Question: I am using Kendo UI for File Upload. I want to then get the correct properties from the DOM tree.
On my cshtml I have:
'''
<input name="target" id="target" type="file" />
'''
I then want to get the value of each file - so I am doing the following in my js:
'''
$('input[name="target"]').each(function () {
console.log($('input[name="target"]'));
// get the value of each file - do something with value if set - not if blank
});
'''
In the console I am seeing the below - two inputs one with a #target and one without - not sure why:

If I expand the 0: input element I get the following so in this case the input value has a value:
> value: "C:
akepath\MyDoc.txt"
Expanding the 1: input#target and scrolling down to the value it is blank as "".
In my .each(function how can I extract the value of each of these inputs so in pesudo code I want to do something like:
'''
foreach (input in (input[name="target"])
{
if (input.val() != "")
{
alert("Value Found");
alert(input.val();
}
else
{
alert("No Value Found");
}
}
'''
Doing what Brian said and a console.log(this) on inside my $.each... gives:
'''
<input name="target" type="file" data-role="upload" multiple="multiple" autocomplete="off" tabindex="-1" style="display: none;">
<input name="target" id="target" type="file" data-role="upload" multiple="multiple" autocomplete="off">
'''
So this pulls out both of the individual inputs that are there but neither contains the value attribute which in one case will be the file "C:\Desktop\MyDoc.txt" and the other value would be blank ""
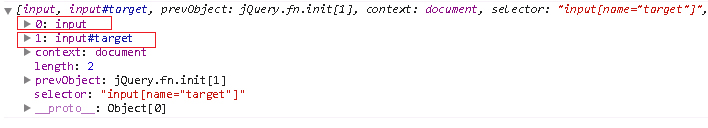
Answer: Use 'this' within your 'each' callbacks instead of a jQuery selector
Retrieve 'this' value with '$(this).val();'
For more information regarding 'this' read the documentation regarding 'this' and the object method <URL>
'''
$('input[name="target"]').each(function () {
console.log($(this).val()); // 'this' is each iteration of the each loop
});
'''